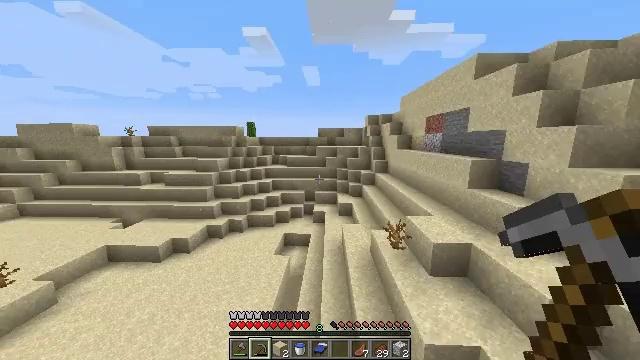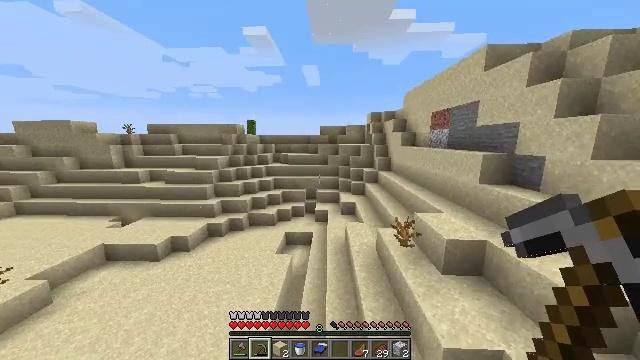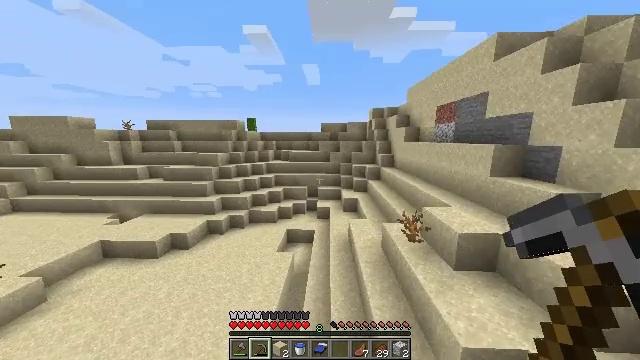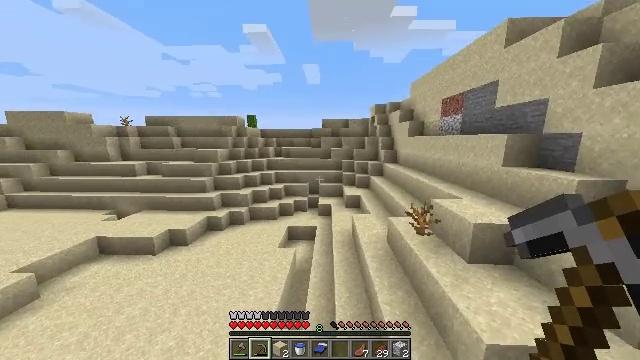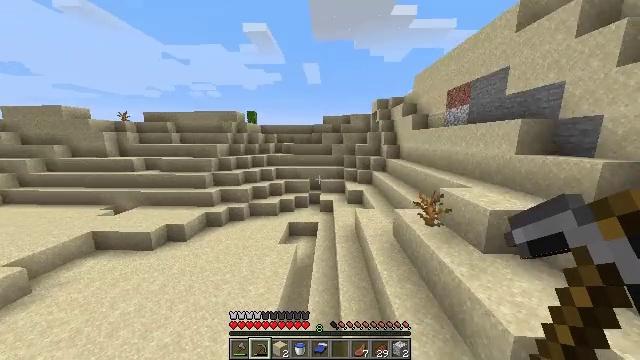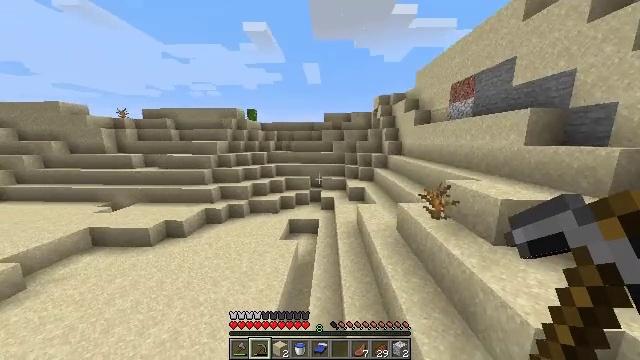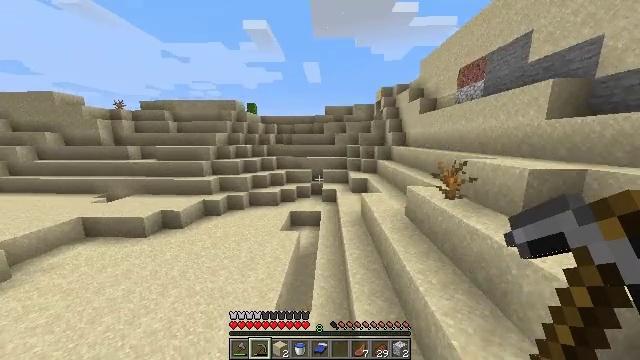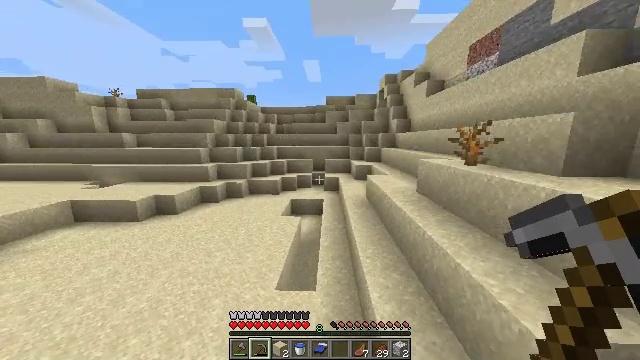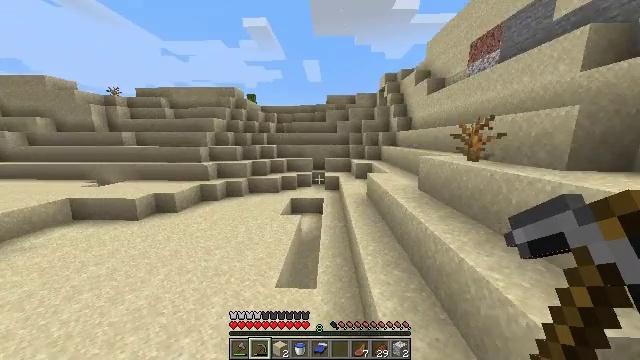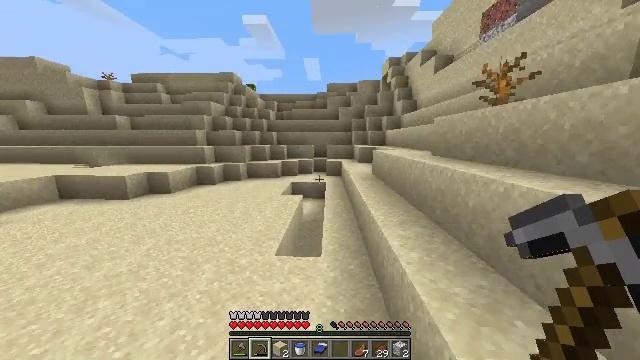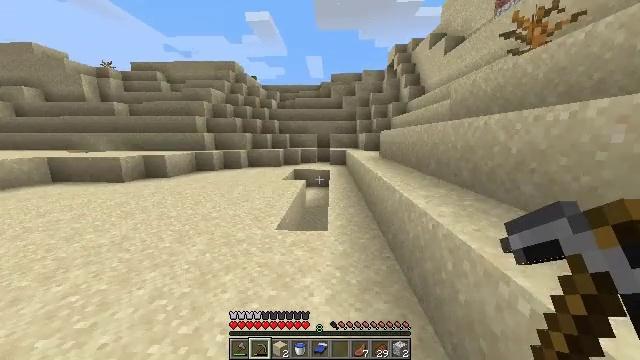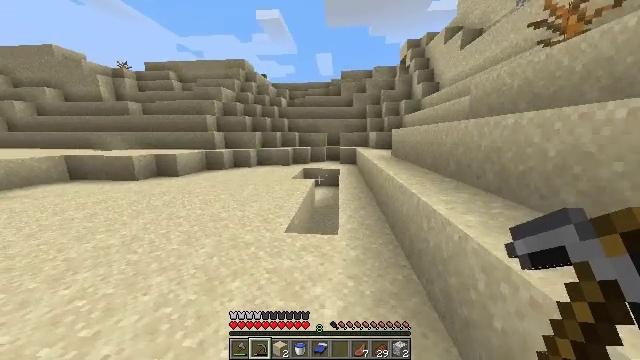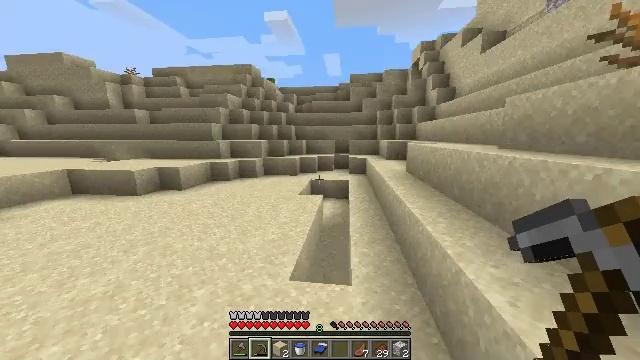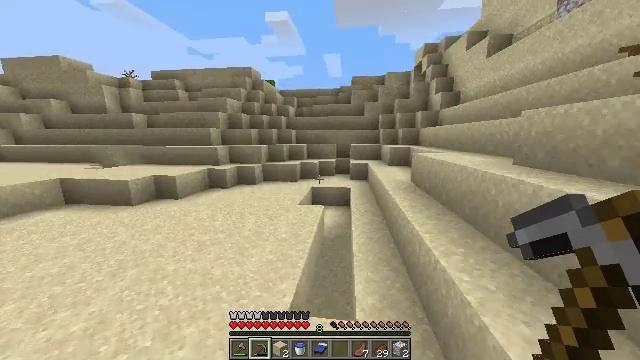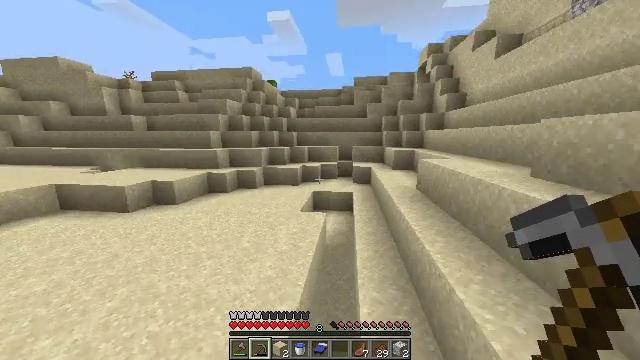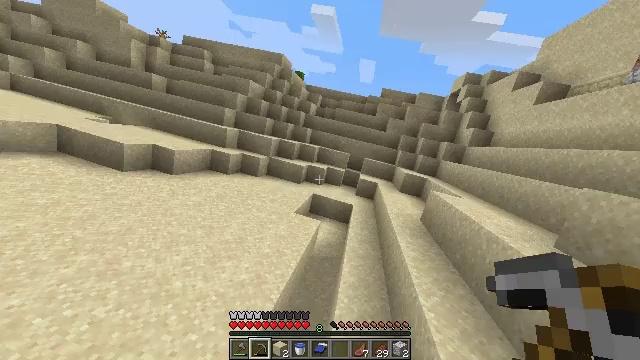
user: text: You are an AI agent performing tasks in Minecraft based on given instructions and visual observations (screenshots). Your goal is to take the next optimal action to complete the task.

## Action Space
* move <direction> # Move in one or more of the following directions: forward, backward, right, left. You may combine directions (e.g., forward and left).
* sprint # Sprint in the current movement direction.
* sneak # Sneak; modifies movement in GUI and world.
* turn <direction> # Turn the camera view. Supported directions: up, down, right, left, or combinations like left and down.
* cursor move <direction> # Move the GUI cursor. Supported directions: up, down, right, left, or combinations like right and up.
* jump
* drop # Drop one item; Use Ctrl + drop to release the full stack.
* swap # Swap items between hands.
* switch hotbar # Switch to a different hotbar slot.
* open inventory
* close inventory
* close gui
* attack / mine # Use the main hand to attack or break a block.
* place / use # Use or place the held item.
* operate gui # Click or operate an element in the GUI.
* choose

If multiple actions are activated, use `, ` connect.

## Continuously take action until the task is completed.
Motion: motion action
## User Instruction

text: Mine the orange terracotta block.
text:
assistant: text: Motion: move forward, sprint, jump
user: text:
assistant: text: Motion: move forward, sprint, jump
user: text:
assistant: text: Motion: move forward, sprint, jump
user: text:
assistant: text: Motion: move forward, sprint, jump
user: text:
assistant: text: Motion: move forward, sprint, jump
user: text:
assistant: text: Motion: move forward, sprint, jump
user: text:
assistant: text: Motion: move forward, sprint, jump
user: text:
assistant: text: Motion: move forward, sprint, jump
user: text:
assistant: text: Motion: move forward, sprint, jump
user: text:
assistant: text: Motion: move forward, sprint, jump
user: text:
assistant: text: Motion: move forward, sprint, turn left, jump
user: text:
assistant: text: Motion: move forward, sprint, turn left, jump
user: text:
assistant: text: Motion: move forward, sprint, jump
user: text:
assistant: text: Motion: move forward, sprint, jump
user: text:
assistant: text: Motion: move forward, sprint, turn left, jump
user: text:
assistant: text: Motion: move forward, sprint, jump
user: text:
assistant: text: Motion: move forward, sprint, jump
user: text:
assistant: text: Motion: move forward, sprint, jump
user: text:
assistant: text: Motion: move forward, sprint, jump
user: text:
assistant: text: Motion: move forward, sprint, jump
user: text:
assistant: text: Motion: move forward, sprint, jump
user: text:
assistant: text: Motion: move forward, sprint, jump
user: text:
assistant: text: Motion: move forward, sprint, jump
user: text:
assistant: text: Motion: move forward, sprint, jump
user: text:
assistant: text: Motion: move forward, sprint, jump
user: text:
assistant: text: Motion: move forward, sprint, jump
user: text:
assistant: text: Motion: move forward, sprint, jump
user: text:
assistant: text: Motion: move forward, sprint, jump
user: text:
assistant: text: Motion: move forward, sprint, turn left, jump
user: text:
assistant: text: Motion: move forward, sprint, turn right and down, jump